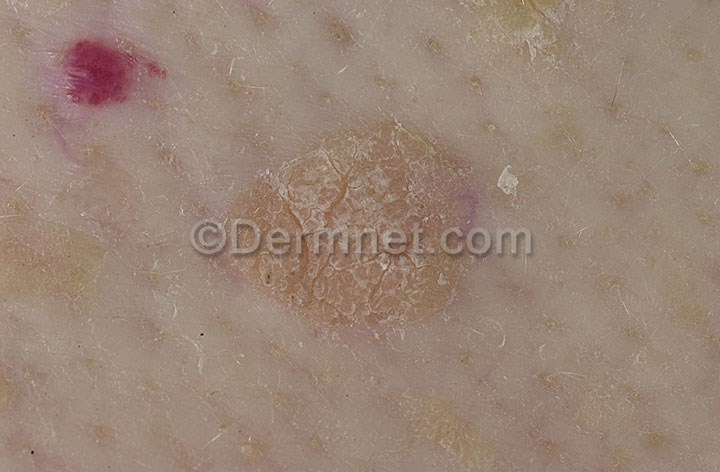
Disease: Seborrheic Keratoses and other Benign Tumors